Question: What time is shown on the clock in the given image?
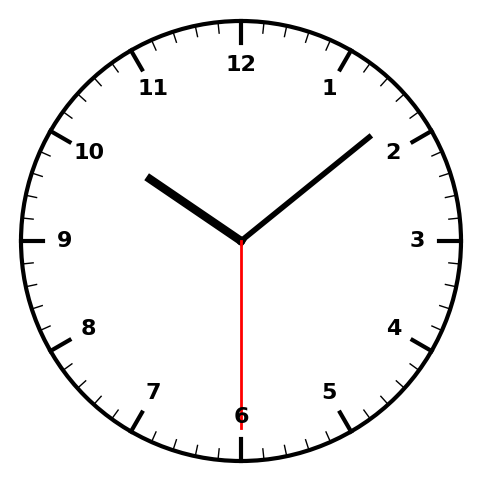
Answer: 10:08:30